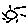
Label: sun